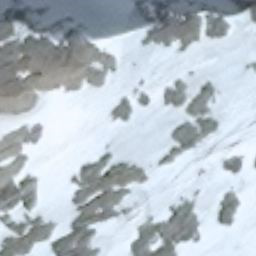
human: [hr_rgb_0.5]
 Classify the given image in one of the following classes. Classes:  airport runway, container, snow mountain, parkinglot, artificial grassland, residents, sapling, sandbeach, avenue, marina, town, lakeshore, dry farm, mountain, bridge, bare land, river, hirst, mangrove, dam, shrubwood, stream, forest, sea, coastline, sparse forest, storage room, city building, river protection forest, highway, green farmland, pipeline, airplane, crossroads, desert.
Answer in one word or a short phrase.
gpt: snow mountain